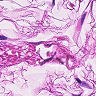
Metastatic tissue present: no